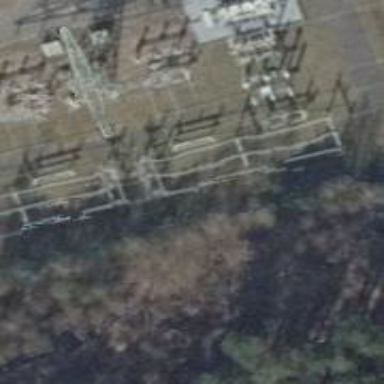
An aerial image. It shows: Busbar power line with 3 cables.